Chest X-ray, PA view. Patient: 66 years old, sex M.
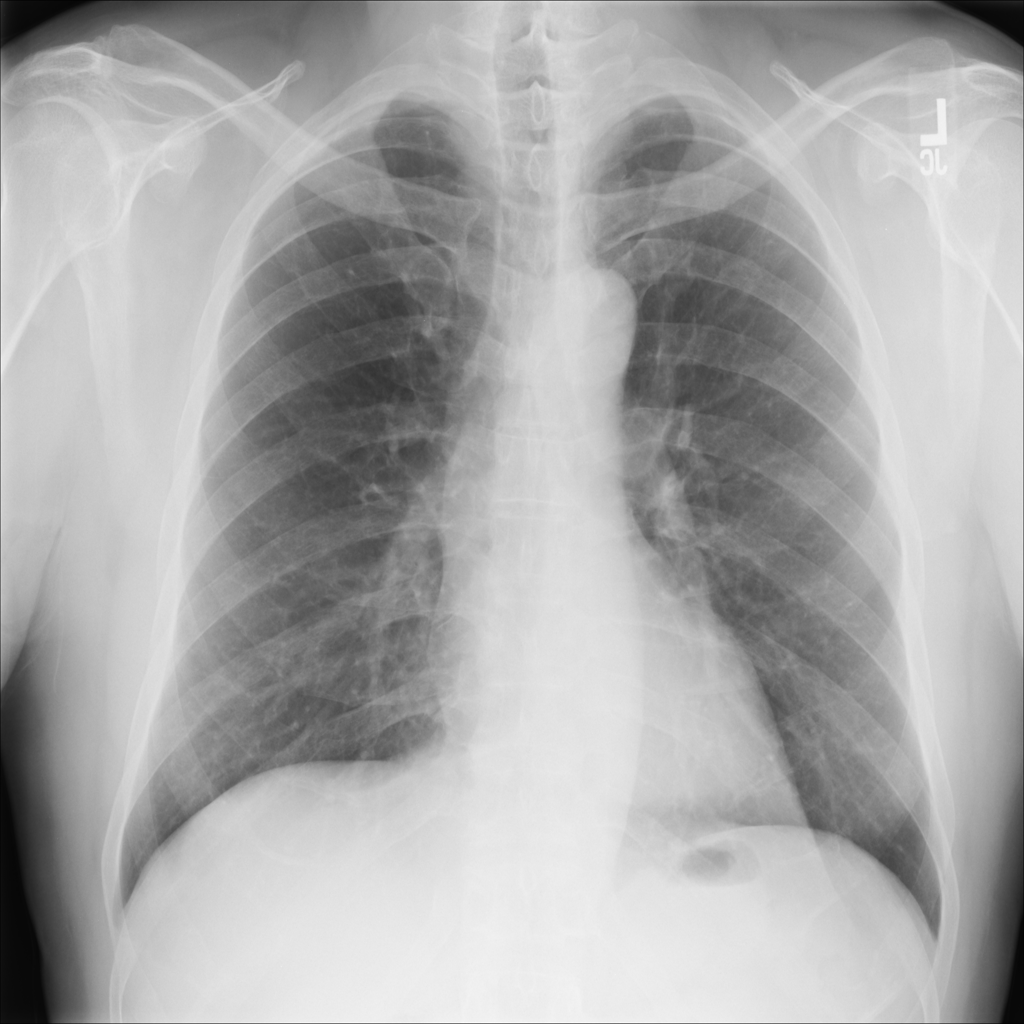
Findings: No Finding